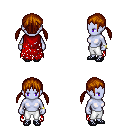
a pixel art fantasy rpg character, female body template, dark elf, purple skin, red tattered cape, white pants, brunette twin-tailed hairstyle, bracelets, ghillies, four views (front, back, left, right), 2x2 character sprite sheet, small pixel art, hard edges, no anti-aliasing